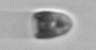
Label: Balanion